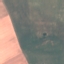
Label: AnnualCrop